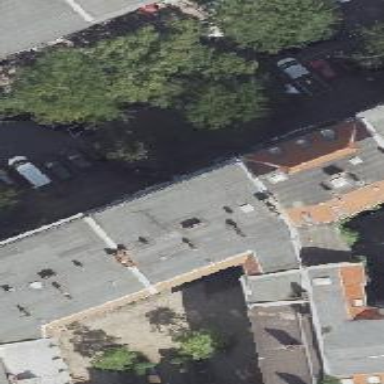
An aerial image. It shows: Building consisting of apartments.